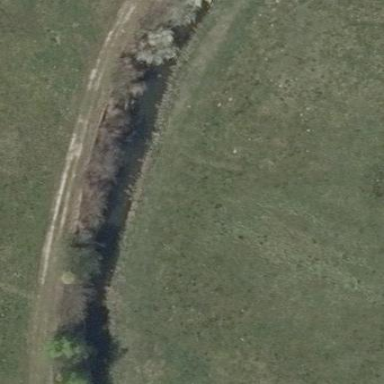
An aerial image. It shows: Ditch filled with water.